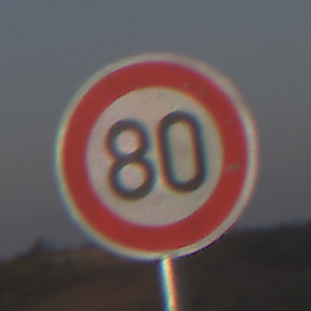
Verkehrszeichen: Geschwindigkeit80
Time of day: SunriseSunset
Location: Outdoor (Nature)
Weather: PartlyCloudy
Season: NotSpecified
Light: Natural